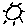
Label: sun